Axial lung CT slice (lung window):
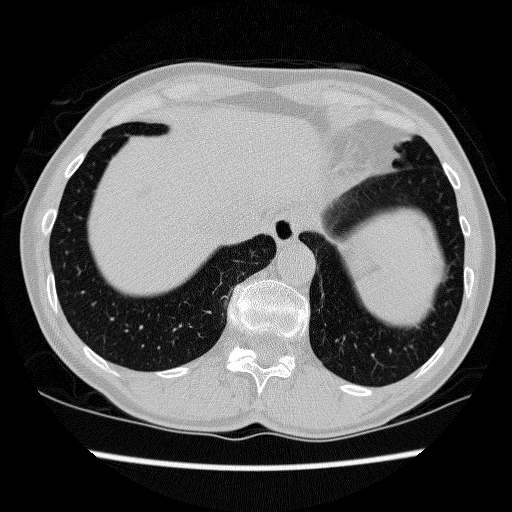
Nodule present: no